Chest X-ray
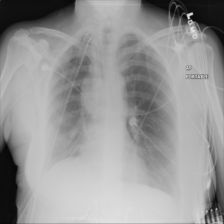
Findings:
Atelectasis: negative
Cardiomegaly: negative
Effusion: negative
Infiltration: negative
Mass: negative
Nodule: negative
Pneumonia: negative
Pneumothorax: negative
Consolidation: negative
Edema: negative
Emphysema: negative
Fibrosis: negative
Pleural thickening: negative
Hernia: negative